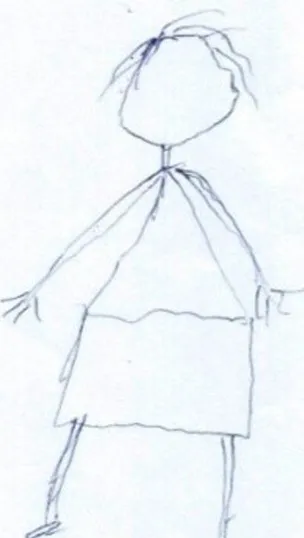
patient 2 (Ms. Y) drawing herself before treatment.
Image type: radiology (x_ray)